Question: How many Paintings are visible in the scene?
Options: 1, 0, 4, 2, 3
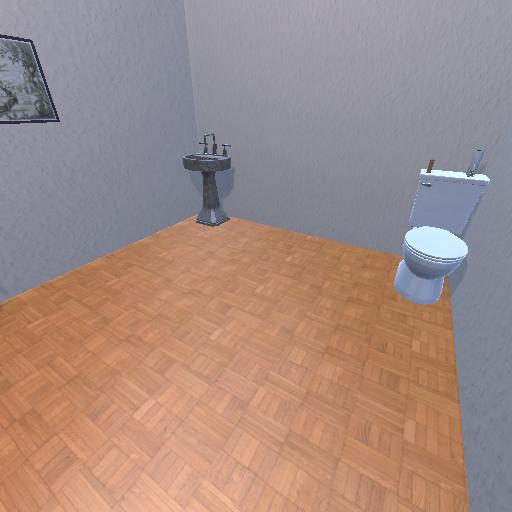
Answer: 1